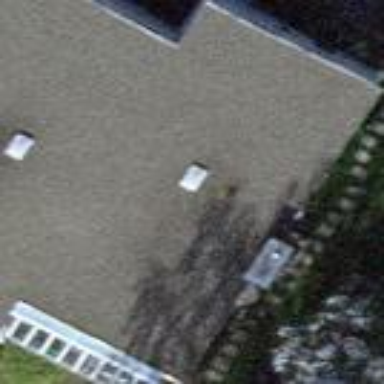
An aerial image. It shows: Terrace building.